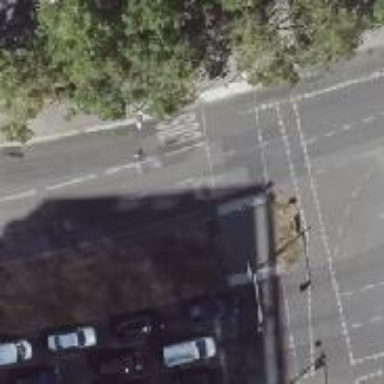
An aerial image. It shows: Footway that serves as traffic island.